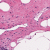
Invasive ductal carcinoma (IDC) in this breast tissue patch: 0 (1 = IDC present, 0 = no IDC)